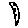
Label: moon